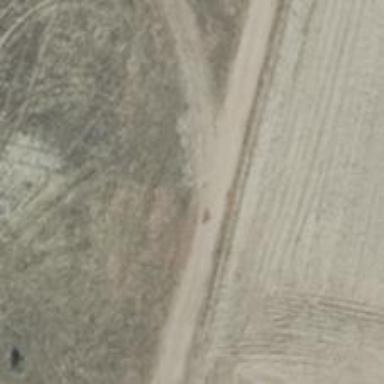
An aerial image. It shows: Gravel track with grade 2 quality.